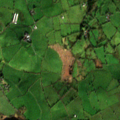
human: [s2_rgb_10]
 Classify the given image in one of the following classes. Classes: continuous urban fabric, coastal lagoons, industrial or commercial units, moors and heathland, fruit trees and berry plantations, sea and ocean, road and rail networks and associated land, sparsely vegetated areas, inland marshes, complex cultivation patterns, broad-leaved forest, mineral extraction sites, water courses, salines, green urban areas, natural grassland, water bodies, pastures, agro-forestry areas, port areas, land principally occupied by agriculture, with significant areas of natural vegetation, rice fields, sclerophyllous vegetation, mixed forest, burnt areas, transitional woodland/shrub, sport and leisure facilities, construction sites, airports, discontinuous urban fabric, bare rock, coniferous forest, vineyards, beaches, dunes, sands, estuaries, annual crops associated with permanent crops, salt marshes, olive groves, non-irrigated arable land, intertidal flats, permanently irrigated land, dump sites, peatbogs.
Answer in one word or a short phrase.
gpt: pastures